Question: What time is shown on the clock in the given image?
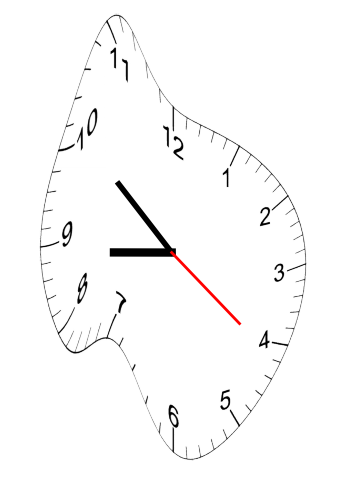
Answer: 08:51:21